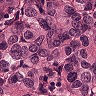
Metastatic tissue present: yes